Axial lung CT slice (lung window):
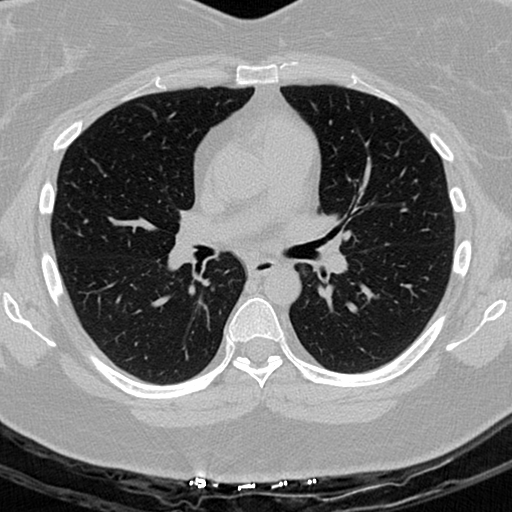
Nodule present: no